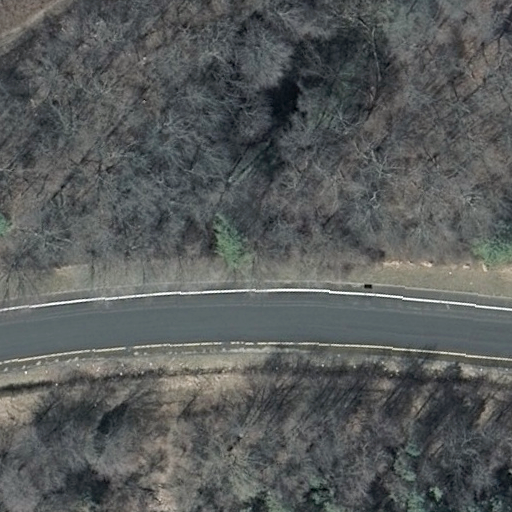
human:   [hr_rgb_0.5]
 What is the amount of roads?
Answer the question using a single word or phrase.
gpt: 1

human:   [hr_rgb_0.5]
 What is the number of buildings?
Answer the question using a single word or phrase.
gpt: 0

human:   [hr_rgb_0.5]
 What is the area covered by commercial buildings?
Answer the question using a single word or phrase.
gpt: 0m2

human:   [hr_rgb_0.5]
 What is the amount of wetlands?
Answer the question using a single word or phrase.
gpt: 1

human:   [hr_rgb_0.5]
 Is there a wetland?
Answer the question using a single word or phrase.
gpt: yes

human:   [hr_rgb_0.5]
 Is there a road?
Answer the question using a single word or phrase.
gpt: yes

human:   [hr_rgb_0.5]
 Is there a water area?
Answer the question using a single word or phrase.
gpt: no

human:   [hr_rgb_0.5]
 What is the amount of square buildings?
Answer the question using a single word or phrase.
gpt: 0

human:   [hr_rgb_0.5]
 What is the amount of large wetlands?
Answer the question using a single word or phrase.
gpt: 1

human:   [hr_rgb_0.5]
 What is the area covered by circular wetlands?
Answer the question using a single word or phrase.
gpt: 0m2

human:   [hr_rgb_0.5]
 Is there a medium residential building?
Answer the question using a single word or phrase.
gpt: no

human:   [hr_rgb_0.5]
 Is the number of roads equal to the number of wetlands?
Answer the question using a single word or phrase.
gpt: yes

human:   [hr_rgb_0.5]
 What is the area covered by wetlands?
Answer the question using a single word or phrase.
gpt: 1271m2

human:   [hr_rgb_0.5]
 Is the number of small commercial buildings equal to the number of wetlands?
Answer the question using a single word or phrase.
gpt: no

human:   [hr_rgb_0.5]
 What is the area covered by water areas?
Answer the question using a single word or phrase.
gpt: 0m2

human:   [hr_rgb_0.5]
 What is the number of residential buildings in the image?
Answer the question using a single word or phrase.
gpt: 0

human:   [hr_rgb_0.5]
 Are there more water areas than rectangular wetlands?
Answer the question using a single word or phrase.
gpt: no

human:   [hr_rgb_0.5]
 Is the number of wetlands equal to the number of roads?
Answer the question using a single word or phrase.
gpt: yes

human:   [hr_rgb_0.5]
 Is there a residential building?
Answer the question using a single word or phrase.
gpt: no

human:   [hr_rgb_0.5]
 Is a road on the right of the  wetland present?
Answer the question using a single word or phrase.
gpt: no

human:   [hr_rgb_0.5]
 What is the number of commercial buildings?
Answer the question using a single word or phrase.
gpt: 0

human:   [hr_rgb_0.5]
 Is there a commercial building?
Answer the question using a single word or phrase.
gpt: no

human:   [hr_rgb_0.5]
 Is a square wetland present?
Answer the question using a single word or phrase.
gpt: no

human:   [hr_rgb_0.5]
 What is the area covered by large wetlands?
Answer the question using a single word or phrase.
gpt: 1271m2

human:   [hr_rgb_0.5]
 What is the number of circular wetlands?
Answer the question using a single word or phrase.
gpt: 0

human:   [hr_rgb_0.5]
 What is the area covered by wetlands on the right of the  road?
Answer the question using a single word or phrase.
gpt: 1271m2

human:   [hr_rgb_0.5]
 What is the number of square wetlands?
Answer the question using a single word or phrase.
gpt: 0

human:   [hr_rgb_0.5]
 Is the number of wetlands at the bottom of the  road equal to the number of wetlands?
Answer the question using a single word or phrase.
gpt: no

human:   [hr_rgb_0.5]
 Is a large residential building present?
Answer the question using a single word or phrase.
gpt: no

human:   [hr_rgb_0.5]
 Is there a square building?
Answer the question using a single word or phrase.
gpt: no

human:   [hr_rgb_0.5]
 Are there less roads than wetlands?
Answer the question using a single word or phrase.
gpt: no

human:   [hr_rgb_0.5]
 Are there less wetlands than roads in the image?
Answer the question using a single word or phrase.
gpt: no

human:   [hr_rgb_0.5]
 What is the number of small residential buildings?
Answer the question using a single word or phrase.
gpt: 0

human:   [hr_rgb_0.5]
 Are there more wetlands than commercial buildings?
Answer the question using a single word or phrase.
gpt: yes

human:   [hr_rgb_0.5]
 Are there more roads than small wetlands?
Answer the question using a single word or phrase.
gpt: yes

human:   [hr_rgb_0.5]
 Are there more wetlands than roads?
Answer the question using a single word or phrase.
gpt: no

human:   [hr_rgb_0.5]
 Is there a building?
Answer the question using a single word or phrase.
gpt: no

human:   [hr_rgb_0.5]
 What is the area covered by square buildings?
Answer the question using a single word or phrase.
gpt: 0m2

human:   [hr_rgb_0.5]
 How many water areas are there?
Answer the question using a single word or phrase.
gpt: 0

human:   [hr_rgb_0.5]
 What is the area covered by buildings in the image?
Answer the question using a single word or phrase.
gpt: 0m2

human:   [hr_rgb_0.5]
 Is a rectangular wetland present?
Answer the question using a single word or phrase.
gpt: yes

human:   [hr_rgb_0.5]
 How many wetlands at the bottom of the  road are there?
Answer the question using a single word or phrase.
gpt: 0

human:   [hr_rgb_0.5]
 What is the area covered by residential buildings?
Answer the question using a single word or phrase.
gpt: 0m2

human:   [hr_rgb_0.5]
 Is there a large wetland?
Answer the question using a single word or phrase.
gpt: yes

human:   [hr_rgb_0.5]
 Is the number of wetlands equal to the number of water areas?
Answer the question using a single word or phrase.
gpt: no

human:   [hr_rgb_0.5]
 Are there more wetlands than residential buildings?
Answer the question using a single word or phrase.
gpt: yes

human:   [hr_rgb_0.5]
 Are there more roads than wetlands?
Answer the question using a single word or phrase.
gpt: no

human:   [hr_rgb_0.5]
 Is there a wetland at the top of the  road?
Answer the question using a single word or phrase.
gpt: yes

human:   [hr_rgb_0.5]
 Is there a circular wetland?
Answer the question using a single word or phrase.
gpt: no

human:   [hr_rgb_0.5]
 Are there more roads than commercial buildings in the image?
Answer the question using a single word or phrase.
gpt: yes

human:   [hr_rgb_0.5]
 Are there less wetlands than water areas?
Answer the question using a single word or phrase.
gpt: no

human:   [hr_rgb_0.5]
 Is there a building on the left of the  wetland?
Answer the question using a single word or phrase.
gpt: no

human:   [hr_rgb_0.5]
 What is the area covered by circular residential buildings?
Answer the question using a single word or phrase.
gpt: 0m2

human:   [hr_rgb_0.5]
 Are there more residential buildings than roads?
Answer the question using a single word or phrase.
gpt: no

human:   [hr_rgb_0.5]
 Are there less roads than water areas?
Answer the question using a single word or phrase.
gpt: no

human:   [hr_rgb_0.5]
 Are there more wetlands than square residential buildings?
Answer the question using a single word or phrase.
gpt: yes

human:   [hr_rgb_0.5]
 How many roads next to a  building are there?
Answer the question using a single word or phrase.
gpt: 0

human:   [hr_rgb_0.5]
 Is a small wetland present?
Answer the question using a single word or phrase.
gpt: no

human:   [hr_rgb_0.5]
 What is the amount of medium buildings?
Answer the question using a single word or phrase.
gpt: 0

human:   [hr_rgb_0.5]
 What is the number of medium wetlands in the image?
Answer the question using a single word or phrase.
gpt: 0

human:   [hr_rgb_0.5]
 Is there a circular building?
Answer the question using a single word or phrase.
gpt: no

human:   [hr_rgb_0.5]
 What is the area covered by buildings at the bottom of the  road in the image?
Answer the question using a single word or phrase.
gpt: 0m2

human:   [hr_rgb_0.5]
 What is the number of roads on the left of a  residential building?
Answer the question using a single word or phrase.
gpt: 0

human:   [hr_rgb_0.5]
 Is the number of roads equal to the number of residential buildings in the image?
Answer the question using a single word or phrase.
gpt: no